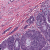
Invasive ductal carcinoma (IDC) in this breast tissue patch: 1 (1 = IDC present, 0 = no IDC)